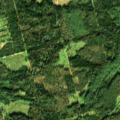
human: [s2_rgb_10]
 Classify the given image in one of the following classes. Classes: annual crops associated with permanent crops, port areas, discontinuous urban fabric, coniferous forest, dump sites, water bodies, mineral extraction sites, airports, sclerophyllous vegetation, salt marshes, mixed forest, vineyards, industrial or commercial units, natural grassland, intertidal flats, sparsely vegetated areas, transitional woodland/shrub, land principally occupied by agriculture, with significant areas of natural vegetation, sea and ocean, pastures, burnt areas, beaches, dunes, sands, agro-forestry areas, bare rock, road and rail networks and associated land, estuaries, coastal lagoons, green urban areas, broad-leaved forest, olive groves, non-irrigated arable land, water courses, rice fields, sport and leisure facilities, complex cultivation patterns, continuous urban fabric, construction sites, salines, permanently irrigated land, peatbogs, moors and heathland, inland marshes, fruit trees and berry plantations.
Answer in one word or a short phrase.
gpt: land principally occupied by agriculture, with significant areas of natural vegetation, broad-leaved forest, coniferous forest, mixed forest, transitional woodland/shrub